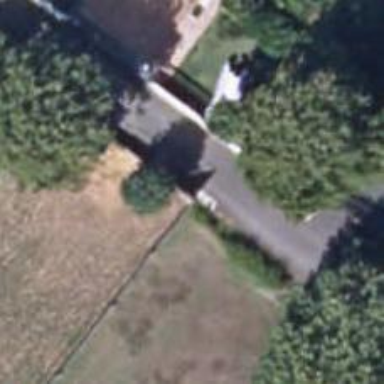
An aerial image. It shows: Fence.